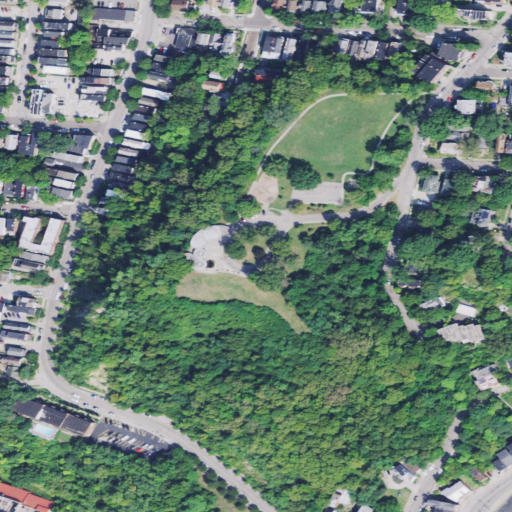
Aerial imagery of mountain in Ohio named Brighton Hill containing low intensity development, medium intensity development, open development, deciduous forest, high intensity development, pasture, and open water